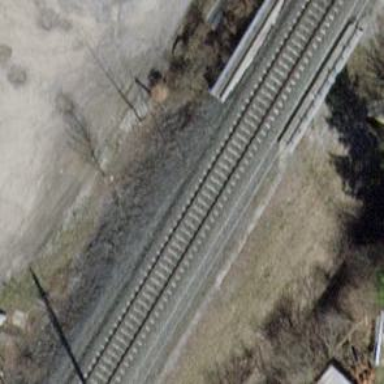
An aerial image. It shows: Single railway track with electrified contact lines. The track is main line for trains.